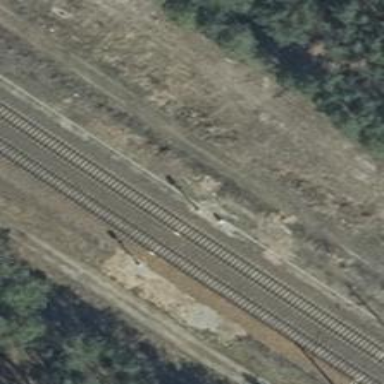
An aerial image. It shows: Light signal at railway crossing.